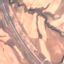
Land use / land cover: Highway